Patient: sex F, age 44
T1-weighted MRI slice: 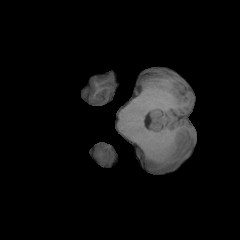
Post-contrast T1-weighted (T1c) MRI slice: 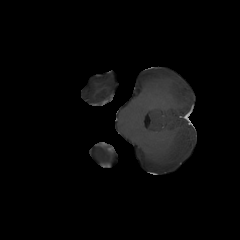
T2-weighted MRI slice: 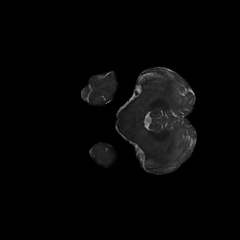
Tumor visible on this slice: no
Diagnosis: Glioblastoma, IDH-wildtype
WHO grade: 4